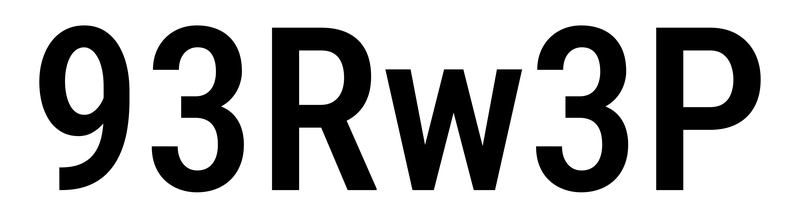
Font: Roboto_Condensed_Medium